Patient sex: M
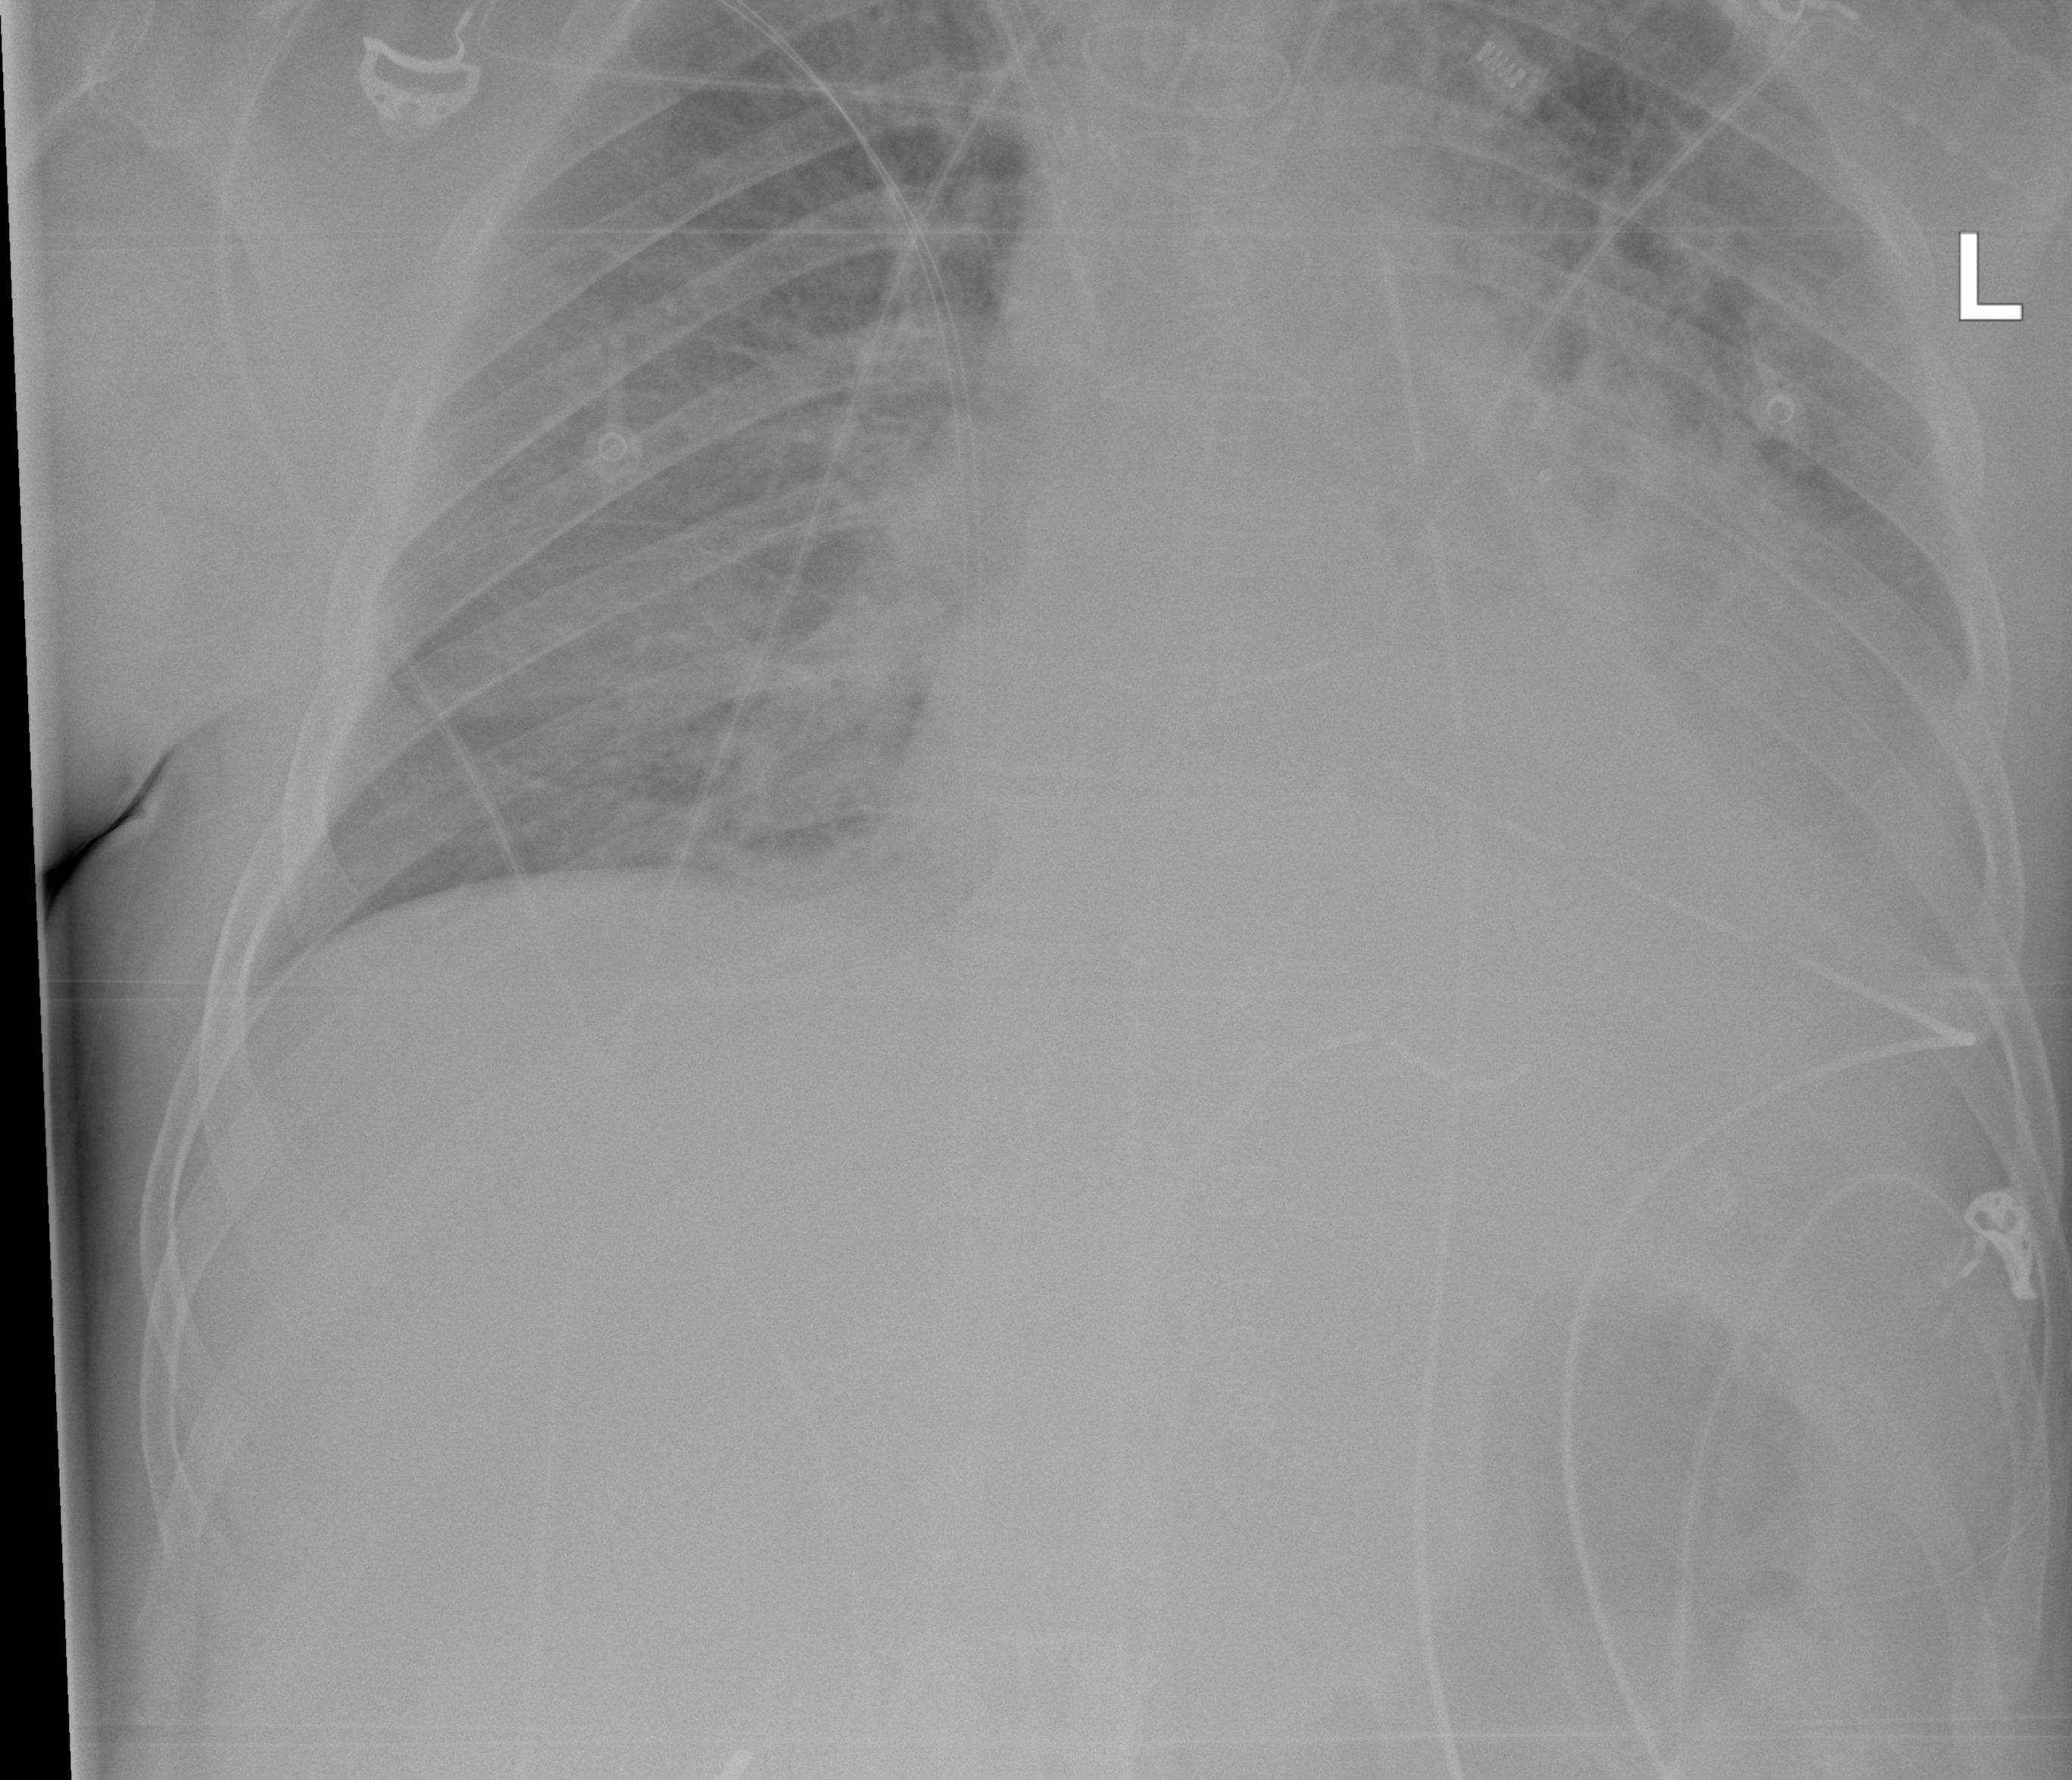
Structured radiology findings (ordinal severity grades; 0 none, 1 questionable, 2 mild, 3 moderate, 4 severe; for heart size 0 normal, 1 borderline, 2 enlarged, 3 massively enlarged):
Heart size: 2
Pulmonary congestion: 2
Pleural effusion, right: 0
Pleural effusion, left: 2
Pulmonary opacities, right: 0
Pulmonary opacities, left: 0
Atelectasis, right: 0
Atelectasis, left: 2